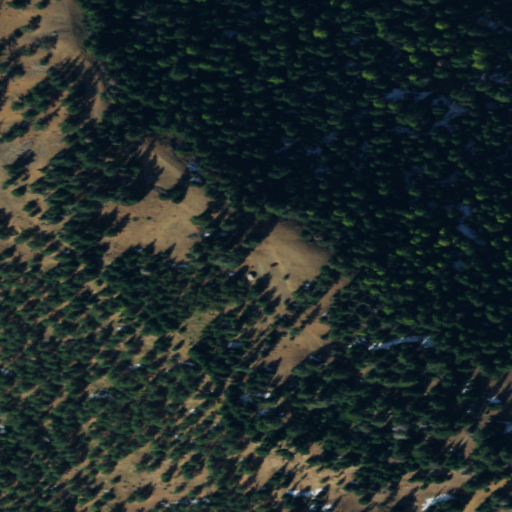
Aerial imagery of ridge(s) in Washington named Teanaway Ridge containing evergreen forest, open development, shrub, medium intensity development, and low intensity development